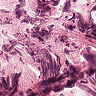
Metastatic tissue present: yes